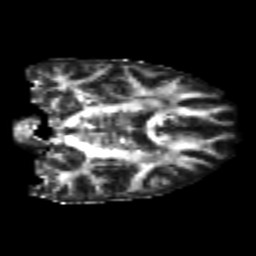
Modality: FA
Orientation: coronal
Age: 26
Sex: male
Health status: healthy
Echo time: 0.074 s